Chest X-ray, PA view. Patient: 67 years old, sex M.
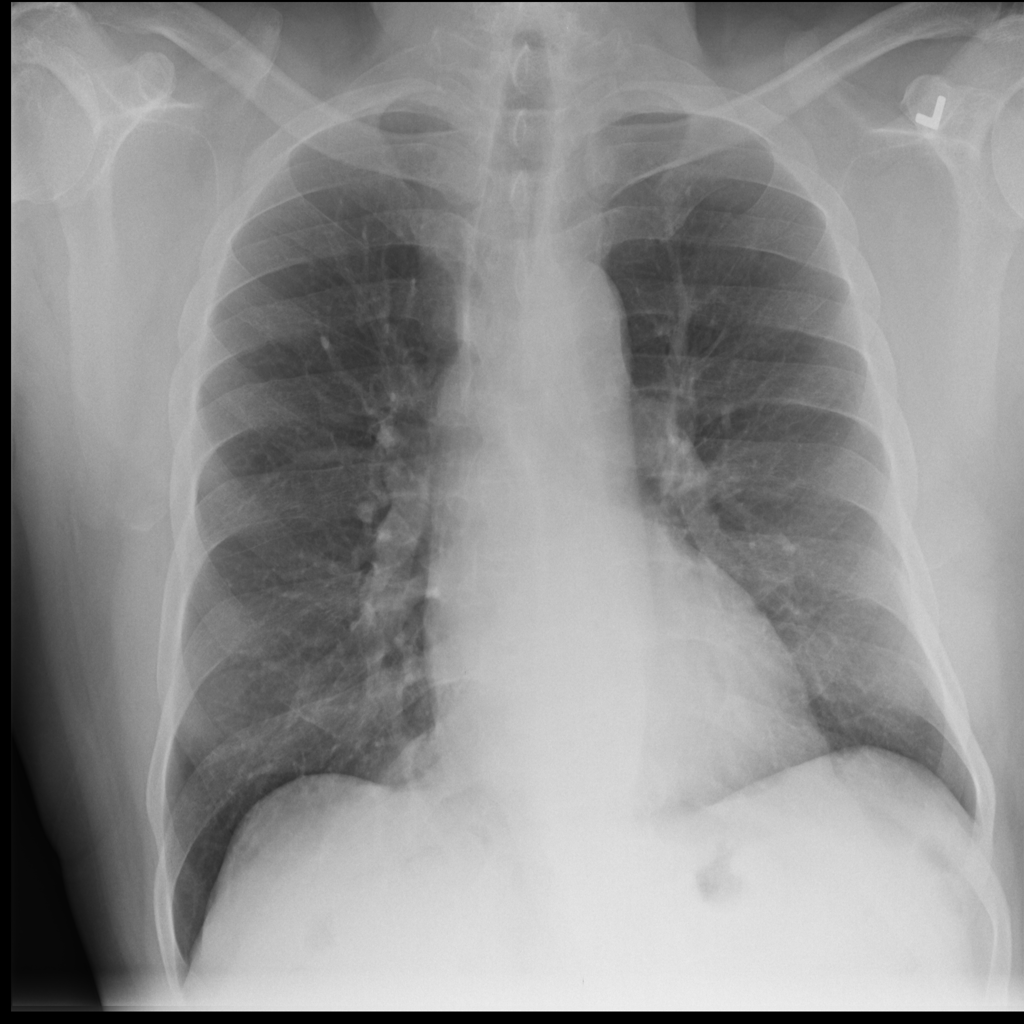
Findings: No Finding